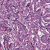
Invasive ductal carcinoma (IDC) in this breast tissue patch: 1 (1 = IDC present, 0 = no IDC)